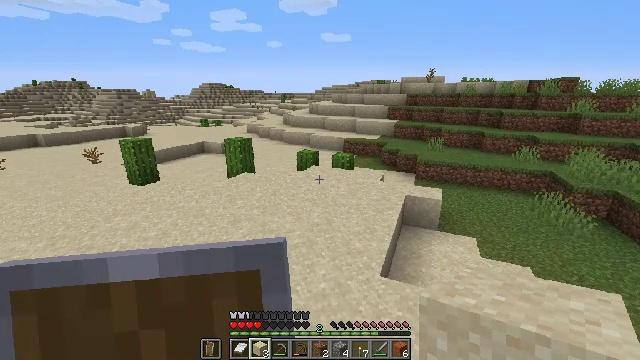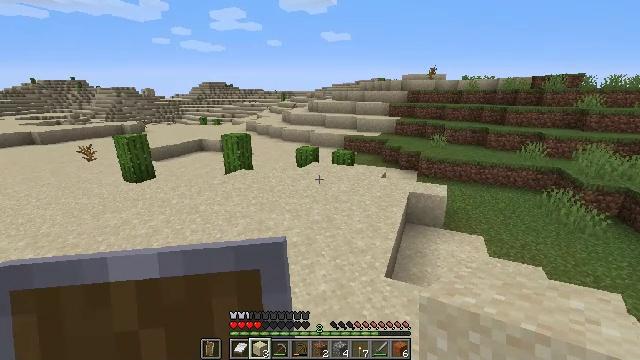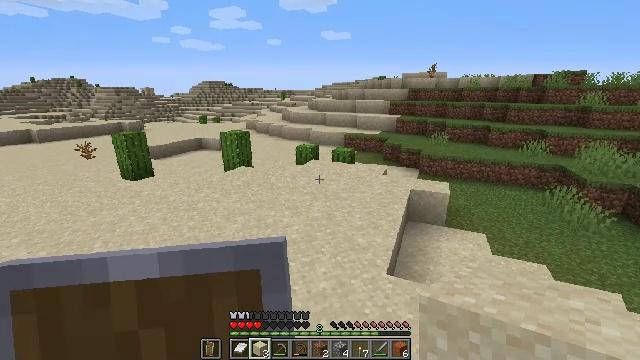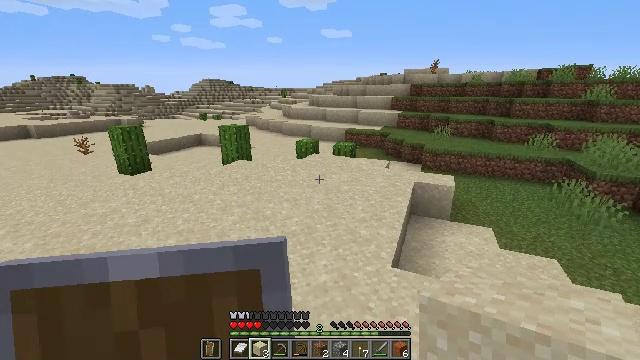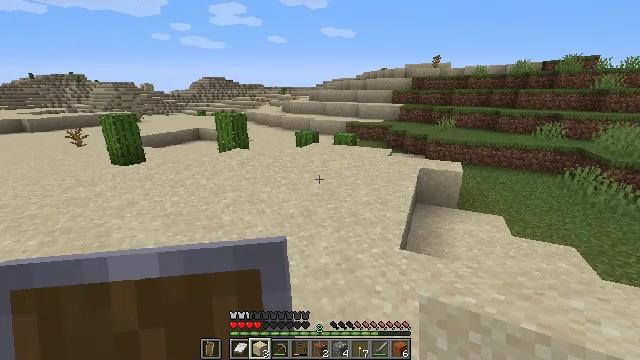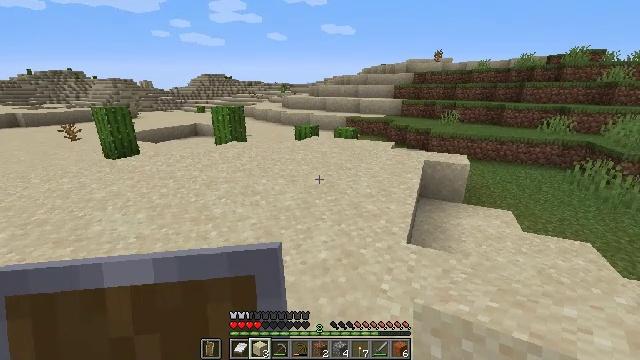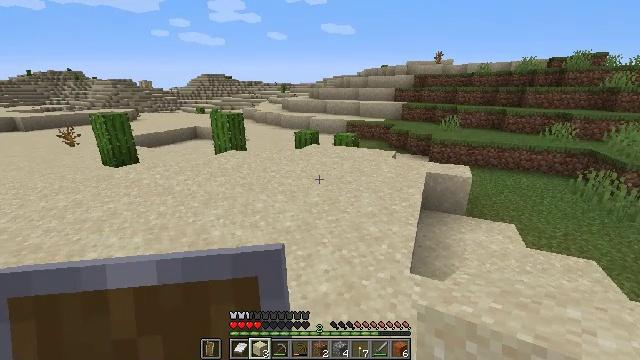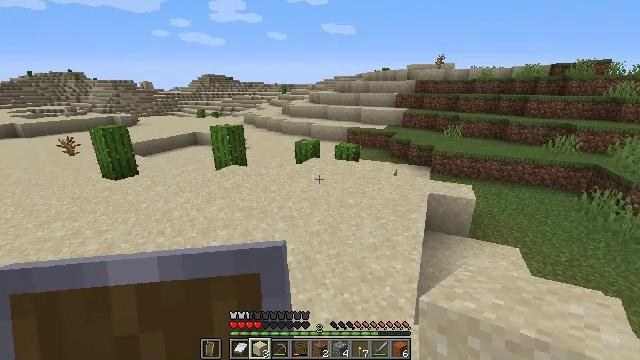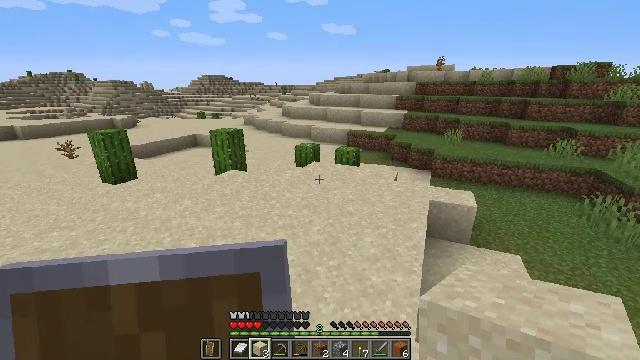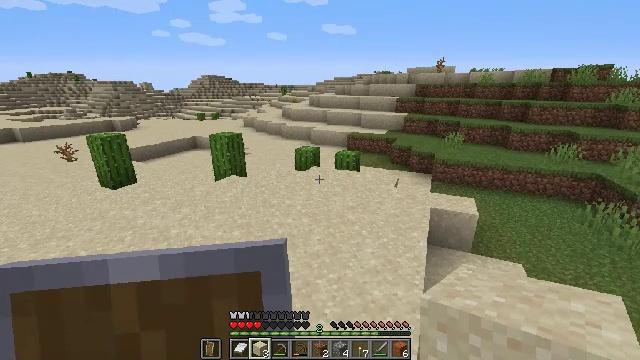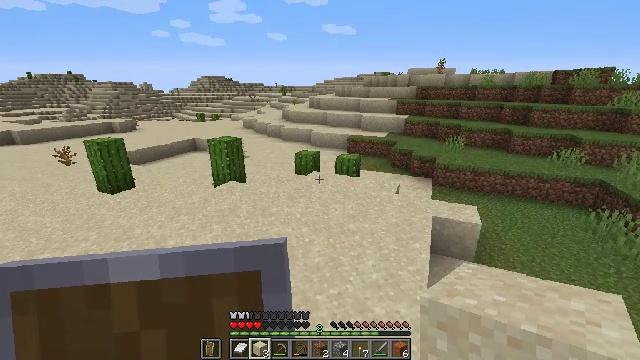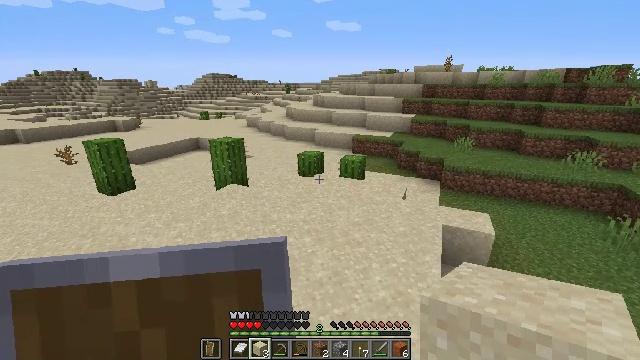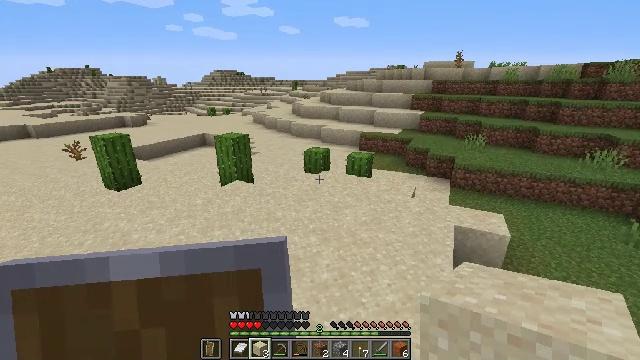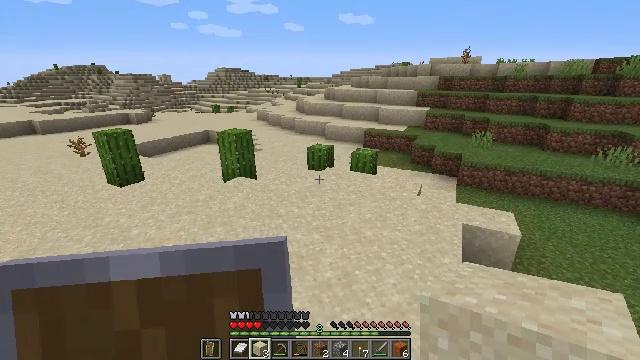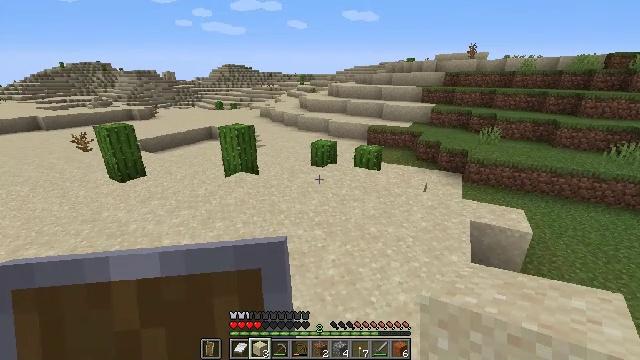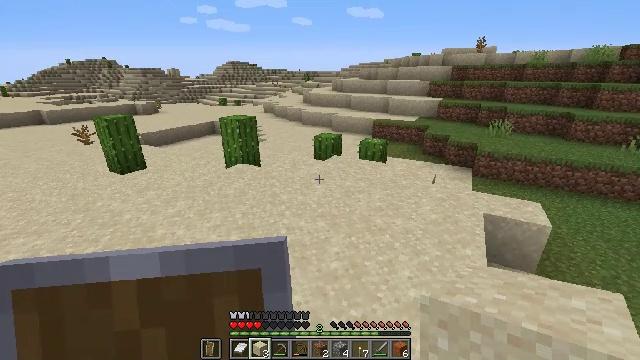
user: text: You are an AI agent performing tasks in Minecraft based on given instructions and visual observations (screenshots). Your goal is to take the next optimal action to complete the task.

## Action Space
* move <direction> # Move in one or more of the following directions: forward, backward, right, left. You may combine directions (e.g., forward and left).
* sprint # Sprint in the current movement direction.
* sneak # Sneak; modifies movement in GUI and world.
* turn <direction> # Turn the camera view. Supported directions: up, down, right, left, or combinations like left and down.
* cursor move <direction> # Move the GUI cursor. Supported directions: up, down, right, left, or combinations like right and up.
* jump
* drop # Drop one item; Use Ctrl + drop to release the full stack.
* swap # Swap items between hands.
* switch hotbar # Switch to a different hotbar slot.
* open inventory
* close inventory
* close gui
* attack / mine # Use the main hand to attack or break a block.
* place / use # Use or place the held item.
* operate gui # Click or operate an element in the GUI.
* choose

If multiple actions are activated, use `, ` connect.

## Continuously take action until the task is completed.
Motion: motion action
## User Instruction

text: Break the sand block.
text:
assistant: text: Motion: move forward, jump
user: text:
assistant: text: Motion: move forward, jump
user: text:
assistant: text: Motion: move forward, jump
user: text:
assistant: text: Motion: move forward, jump
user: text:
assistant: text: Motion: move forward, jump
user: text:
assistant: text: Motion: move forward, jump
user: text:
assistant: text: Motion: move forward, jump
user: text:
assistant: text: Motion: move forward, jump
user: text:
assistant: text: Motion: move forward, jump
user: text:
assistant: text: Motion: move forward, jump
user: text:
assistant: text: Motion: move forward, jump
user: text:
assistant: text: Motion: move forward, turn left, jump
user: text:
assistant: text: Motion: move forward, jump
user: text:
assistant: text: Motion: move forward, jump
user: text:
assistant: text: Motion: move forward, jump
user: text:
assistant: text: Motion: move forward, turn left and down, jump
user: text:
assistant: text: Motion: move forward, turn left and down, jump
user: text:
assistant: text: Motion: move forward, turn left and down, jump
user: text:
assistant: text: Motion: move forward, turn left, jump
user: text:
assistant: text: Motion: move forward, jump
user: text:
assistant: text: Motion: move forward, turn left, jump
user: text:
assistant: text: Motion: move forward, turn left, jump
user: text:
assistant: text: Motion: move forward, jump
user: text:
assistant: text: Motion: move forward, jump
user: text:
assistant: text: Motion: move forward, jump
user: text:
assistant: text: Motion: move forward, jump
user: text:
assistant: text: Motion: move forward, jump
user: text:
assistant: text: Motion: move forward, jump
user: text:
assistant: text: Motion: move forward, jump
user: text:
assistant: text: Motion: move forward, jump